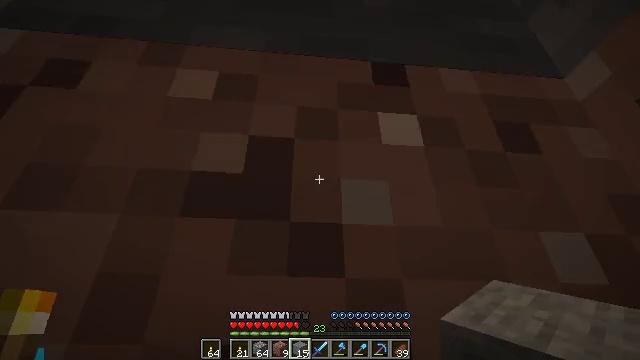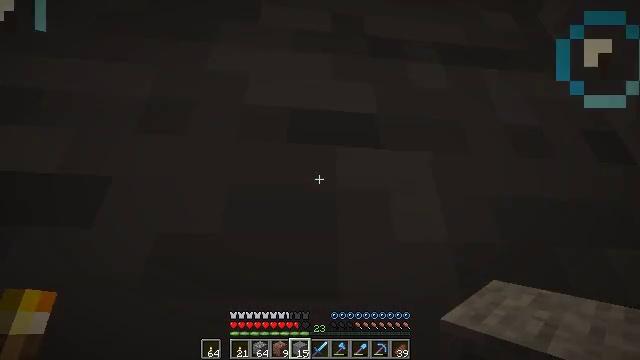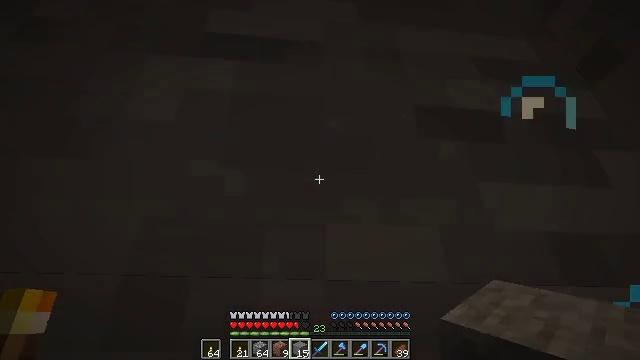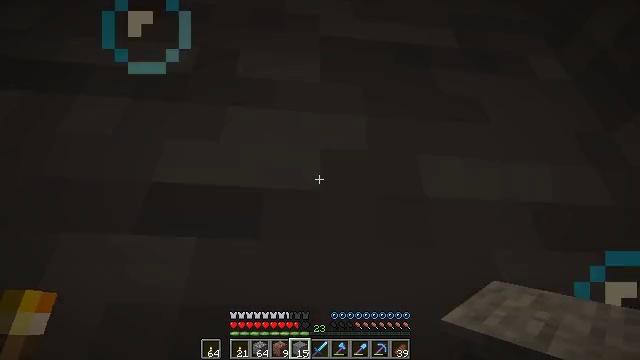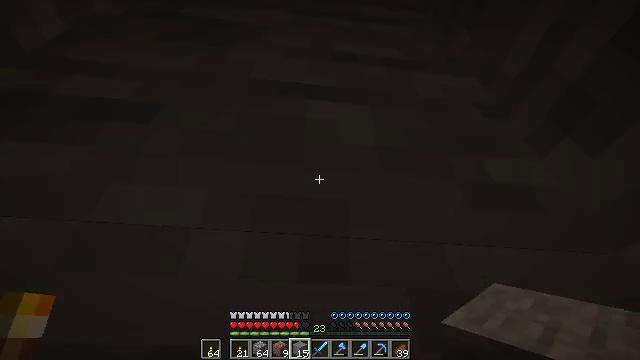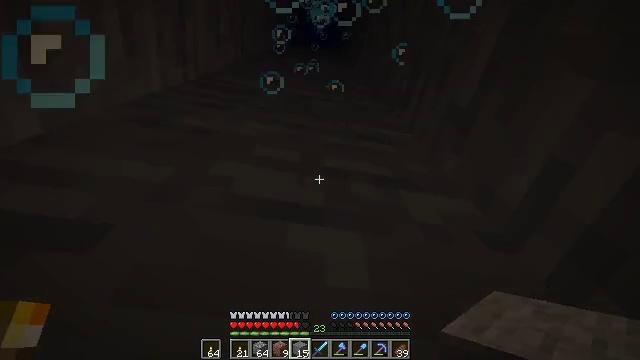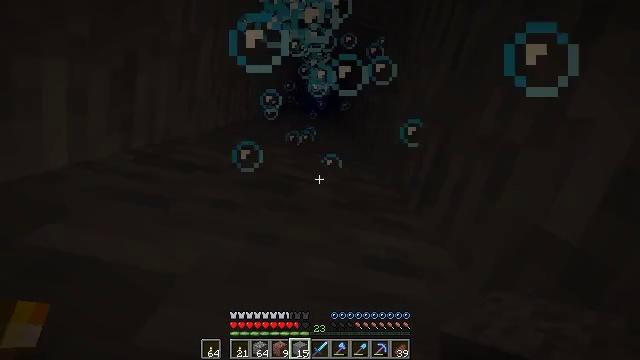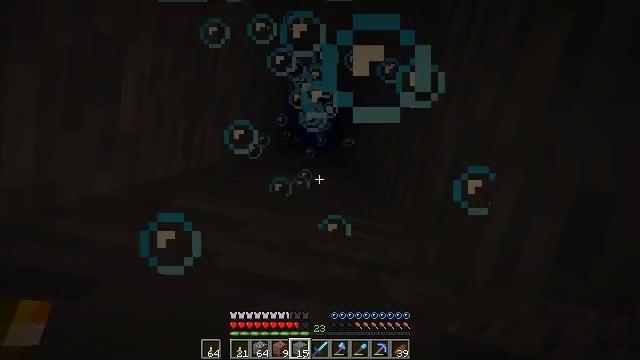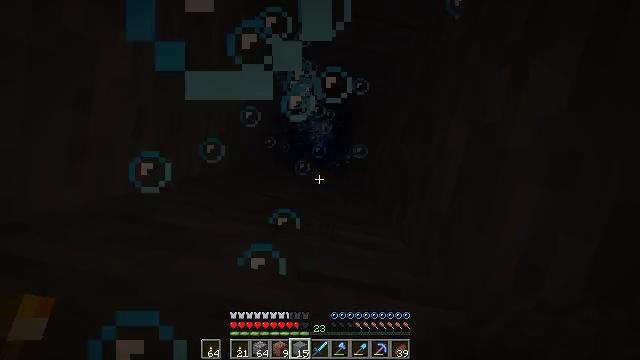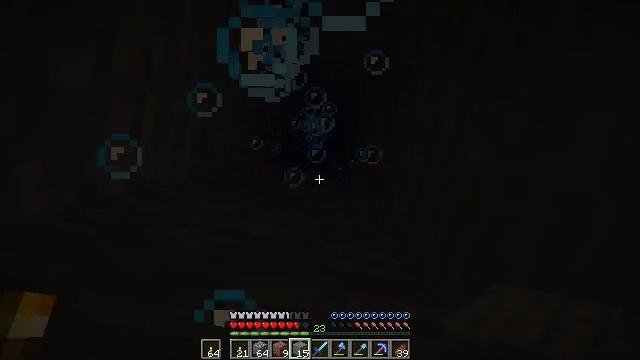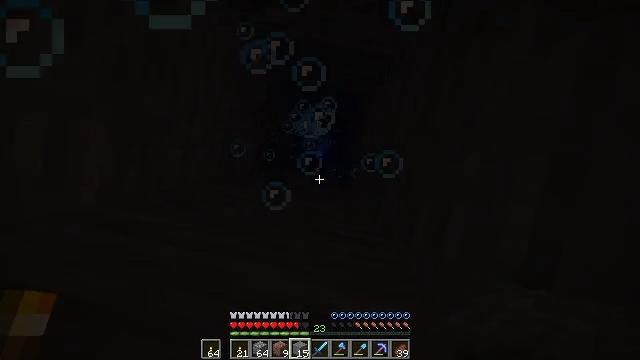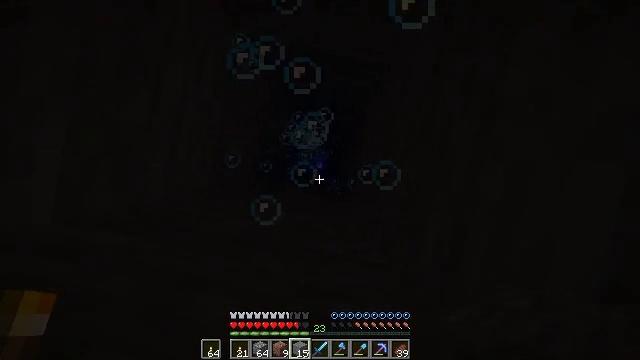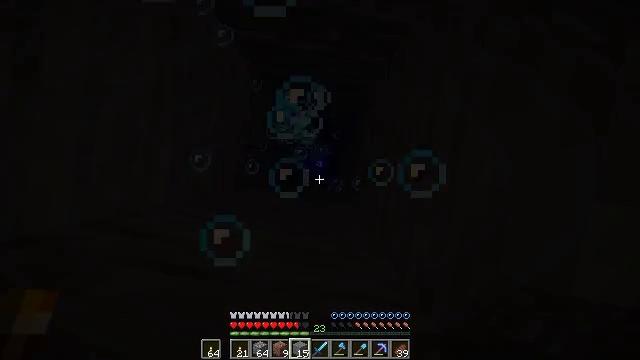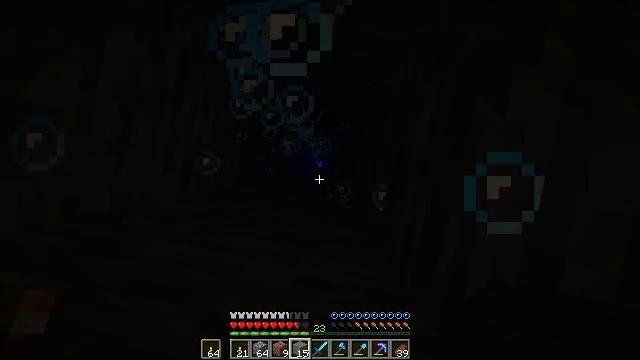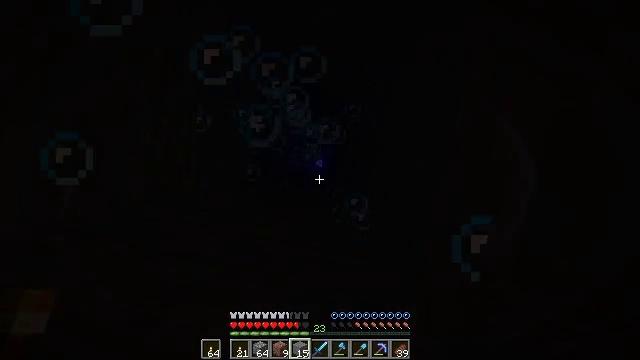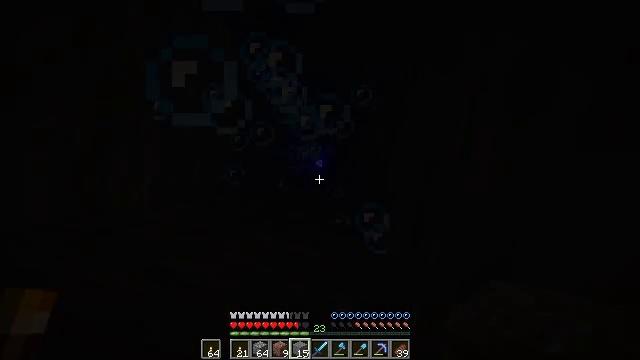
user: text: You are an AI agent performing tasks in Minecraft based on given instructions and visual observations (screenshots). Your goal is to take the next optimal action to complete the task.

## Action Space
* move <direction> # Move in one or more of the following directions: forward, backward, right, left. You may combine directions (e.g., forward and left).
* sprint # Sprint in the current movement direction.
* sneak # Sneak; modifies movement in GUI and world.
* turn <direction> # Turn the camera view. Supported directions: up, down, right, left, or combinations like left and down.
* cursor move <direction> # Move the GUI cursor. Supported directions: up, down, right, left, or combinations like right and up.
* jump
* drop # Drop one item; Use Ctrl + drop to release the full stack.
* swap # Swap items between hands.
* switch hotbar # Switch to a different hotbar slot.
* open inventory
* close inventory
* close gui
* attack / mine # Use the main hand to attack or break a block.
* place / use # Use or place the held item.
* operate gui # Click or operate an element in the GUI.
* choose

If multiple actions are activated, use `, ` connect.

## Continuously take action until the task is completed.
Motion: motion action
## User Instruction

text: Attack the jungle slab to break it.
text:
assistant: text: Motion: move forward
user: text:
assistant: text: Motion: move forward
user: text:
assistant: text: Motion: move forward, sprint, turn up
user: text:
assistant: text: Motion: move forward, sprint, turn up
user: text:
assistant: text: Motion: move forward, sprint, turn right and up
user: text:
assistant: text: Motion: move forward, turn right and up
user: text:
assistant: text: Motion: move forward, turn up
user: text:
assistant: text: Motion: move forward, sprint, turn up
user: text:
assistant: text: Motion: move forward, sprint
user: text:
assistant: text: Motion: move forward, sprint
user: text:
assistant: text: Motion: move forward, sprint, turn up
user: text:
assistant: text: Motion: move forward, turn left
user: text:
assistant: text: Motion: move forward, turn right
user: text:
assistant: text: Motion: move forward
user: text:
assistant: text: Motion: move forward
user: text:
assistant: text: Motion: no_op
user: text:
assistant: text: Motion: no_op
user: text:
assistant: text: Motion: turn up
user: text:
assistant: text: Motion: turn left and up
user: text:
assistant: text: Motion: turn left
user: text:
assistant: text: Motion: turn left
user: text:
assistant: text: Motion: turn left
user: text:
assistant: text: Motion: no_op
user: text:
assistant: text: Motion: no_op
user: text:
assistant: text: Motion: turn left
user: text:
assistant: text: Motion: turn left
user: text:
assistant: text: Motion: no_op
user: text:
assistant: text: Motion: no_op
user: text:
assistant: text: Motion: no_op
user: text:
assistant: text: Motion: move forward